Question: I want to make the of the button this hex color, but no matter what I tried, the color did not change and when the application ran, the color of the button became white.
'''
bg_color = (49, 140, 231)
bg_hex = '#{:02x}{:02x}{:02x}'.format(*bg_color)
start_btn = tk.Button(root, text="Start", bg=bg_hex, fg="white", font=("Arial", 16), bd=0, relief=tk.RIDGE, command=start_app)
'''

I tried solving the problem with but the button did .
I'm using
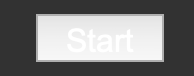
Answer: This is a common issue for tkinter and mac sadly. I have run into similar things when i was using tkinter for a small app. The solution to this is to install the dedicated mac library. A sample code is:
'''
import tkinter as tk
from tkmacosx import Button
bg_color = (0x31, 0x8C, 0xE7)
bg_hex = '#{:02x}{:02x}{:02x}'.format(*bg_color)
start_btn = Button(root, text="Start", bg=bg_hex, fg="white", font=("Arial", 16), bd=0, relief=tk.RIDGE, command=start_app)
'''
As you can see we are using the Button from the 'tkmacosx' package, that will solve your issue and make the button blue.
Just install the 'tkmacosx' before you run this with 'pip'.